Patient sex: M
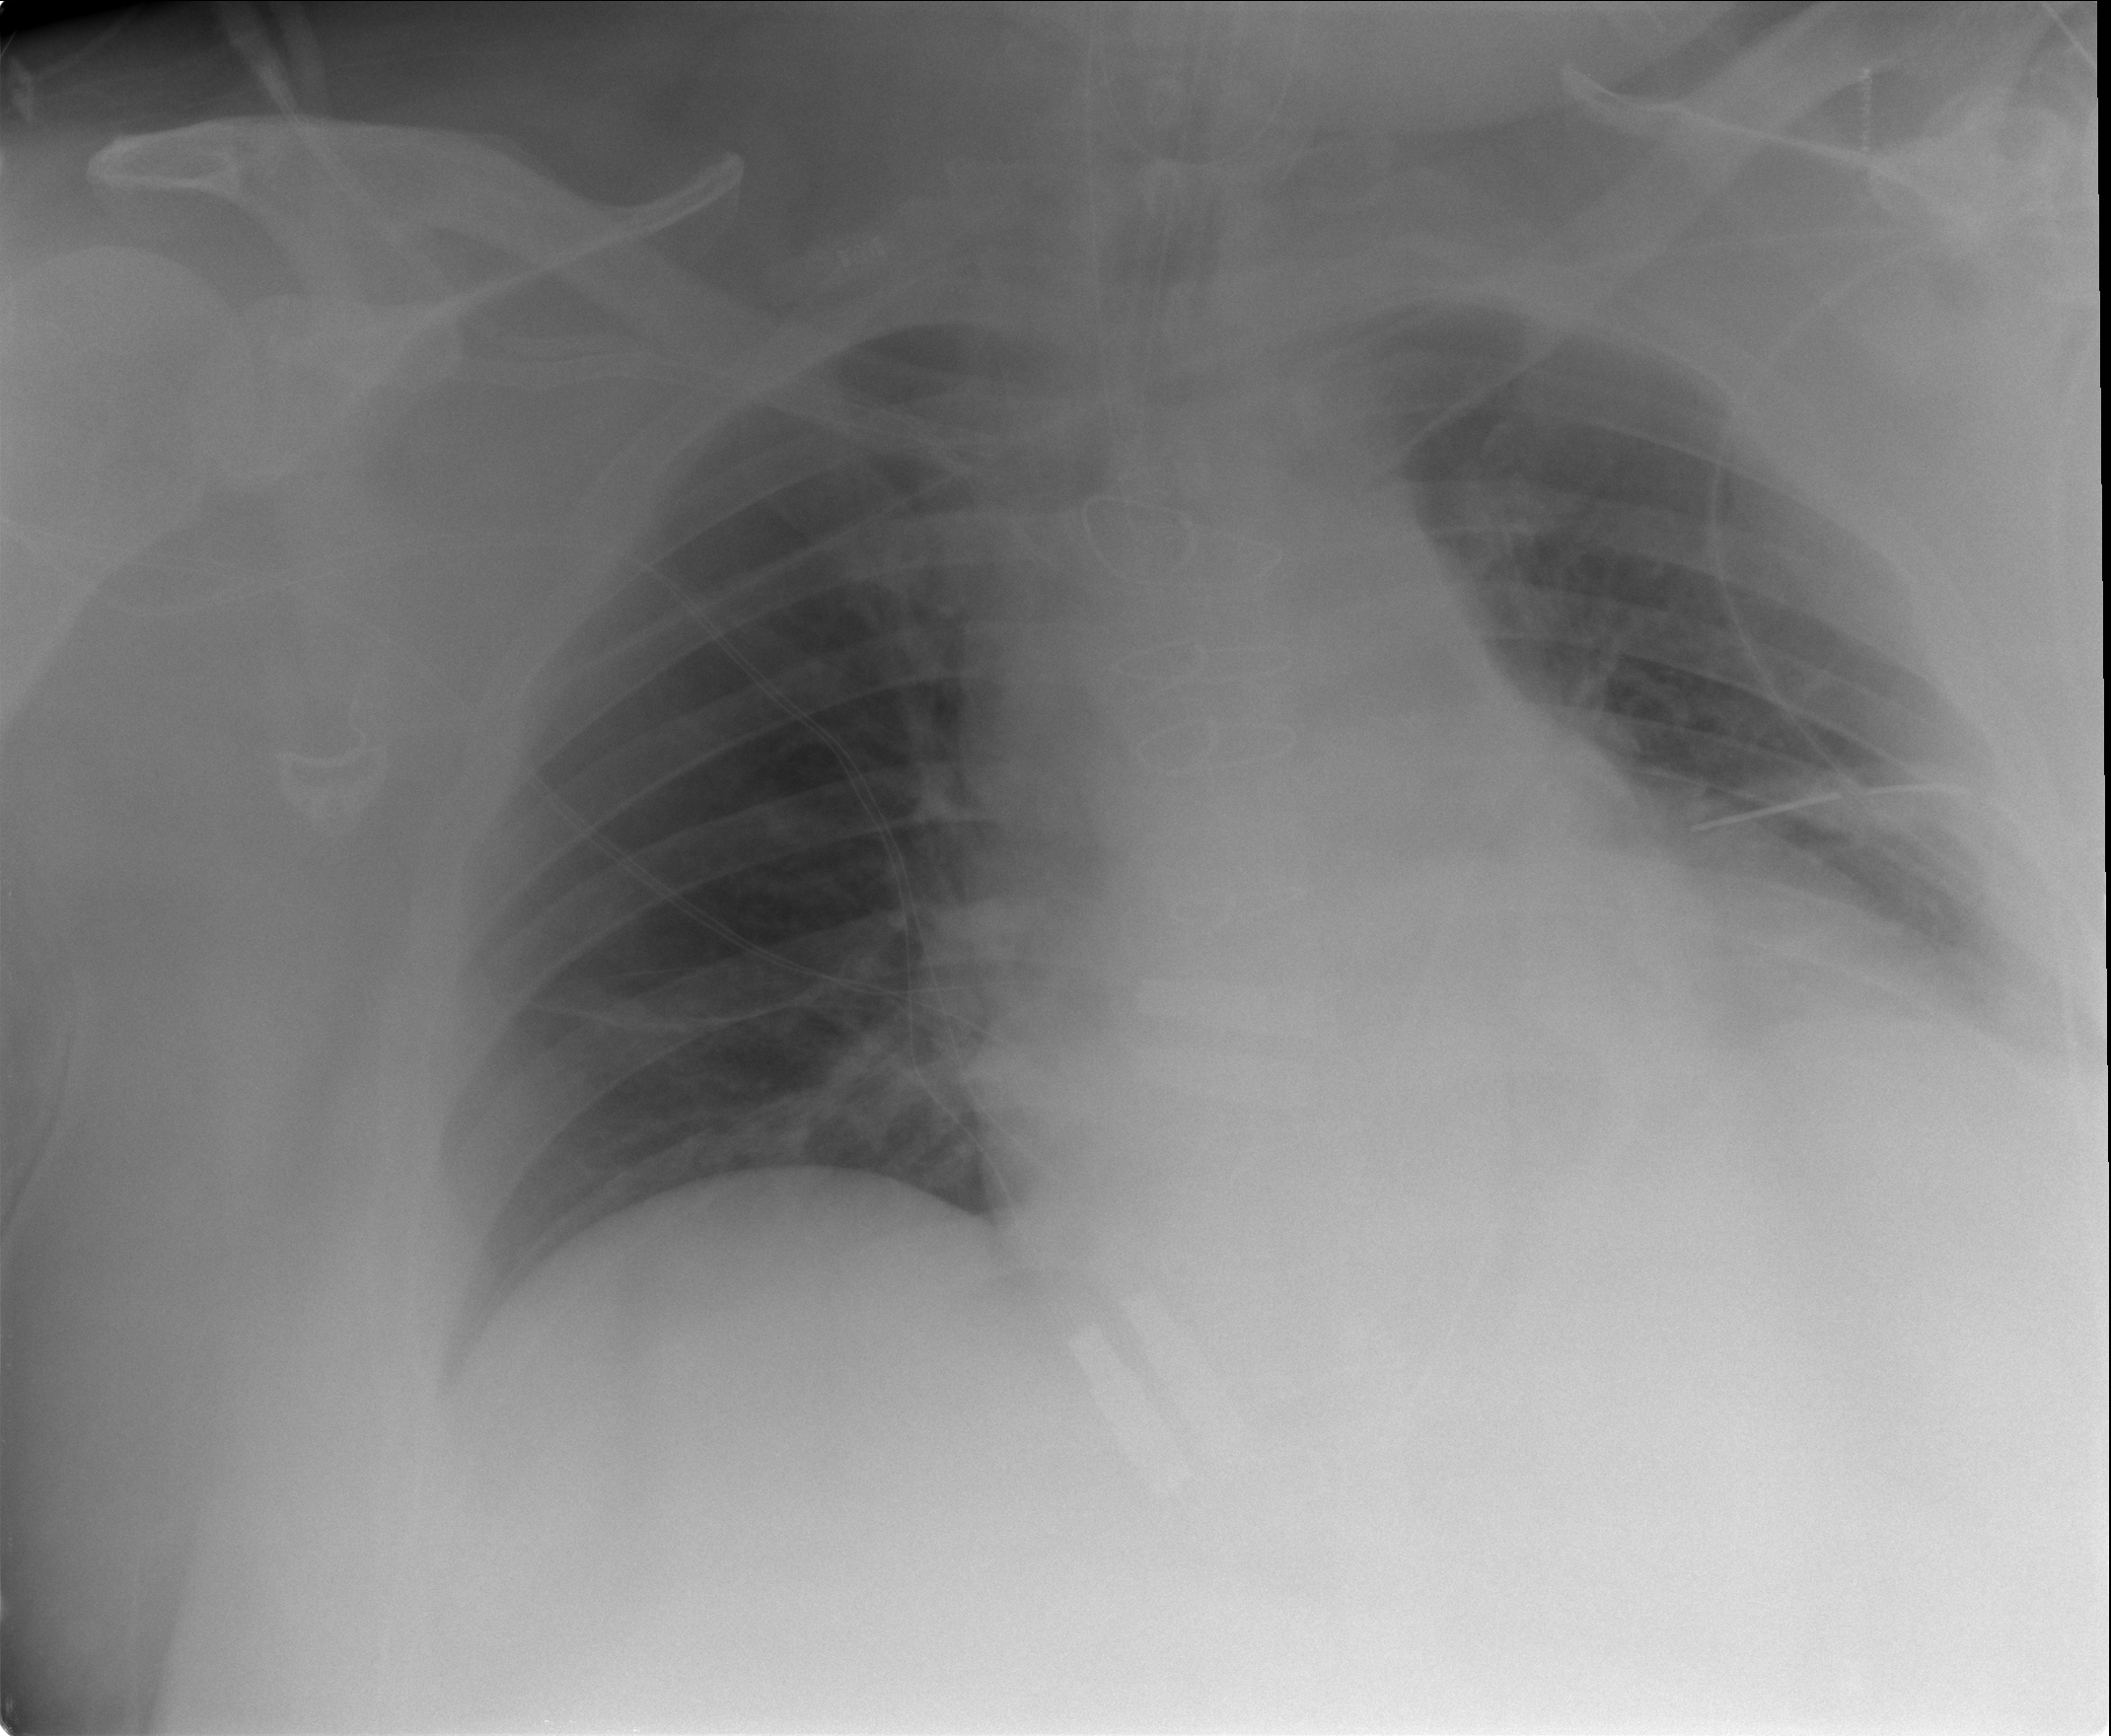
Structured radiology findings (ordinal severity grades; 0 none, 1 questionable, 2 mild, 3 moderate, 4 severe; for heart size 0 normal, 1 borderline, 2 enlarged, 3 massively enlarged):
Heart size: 1
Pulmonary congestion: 0
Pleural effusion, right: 0
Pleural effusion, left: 2
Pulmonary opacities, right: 0
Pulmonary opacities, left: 0
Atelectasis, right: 1
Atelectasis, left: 2